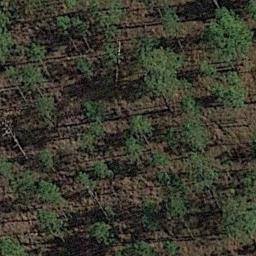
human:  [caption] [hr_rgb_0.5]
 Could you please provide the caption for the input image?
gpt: Many sparse green trees are in a forest .

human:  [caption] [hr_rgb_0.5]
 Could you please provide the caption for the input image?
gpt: The forest is on the bare land .

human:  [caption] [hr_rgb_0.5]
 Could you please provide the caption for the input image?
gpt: This is a dense forest .

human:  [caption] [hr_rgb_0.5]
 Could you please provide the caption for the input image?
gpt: The forest has some sparse green trees randomly arranged and the forest soil is deep yellow .

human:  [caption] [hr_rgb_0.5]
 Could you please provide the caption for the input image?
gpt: A sparse forest with some green trees .